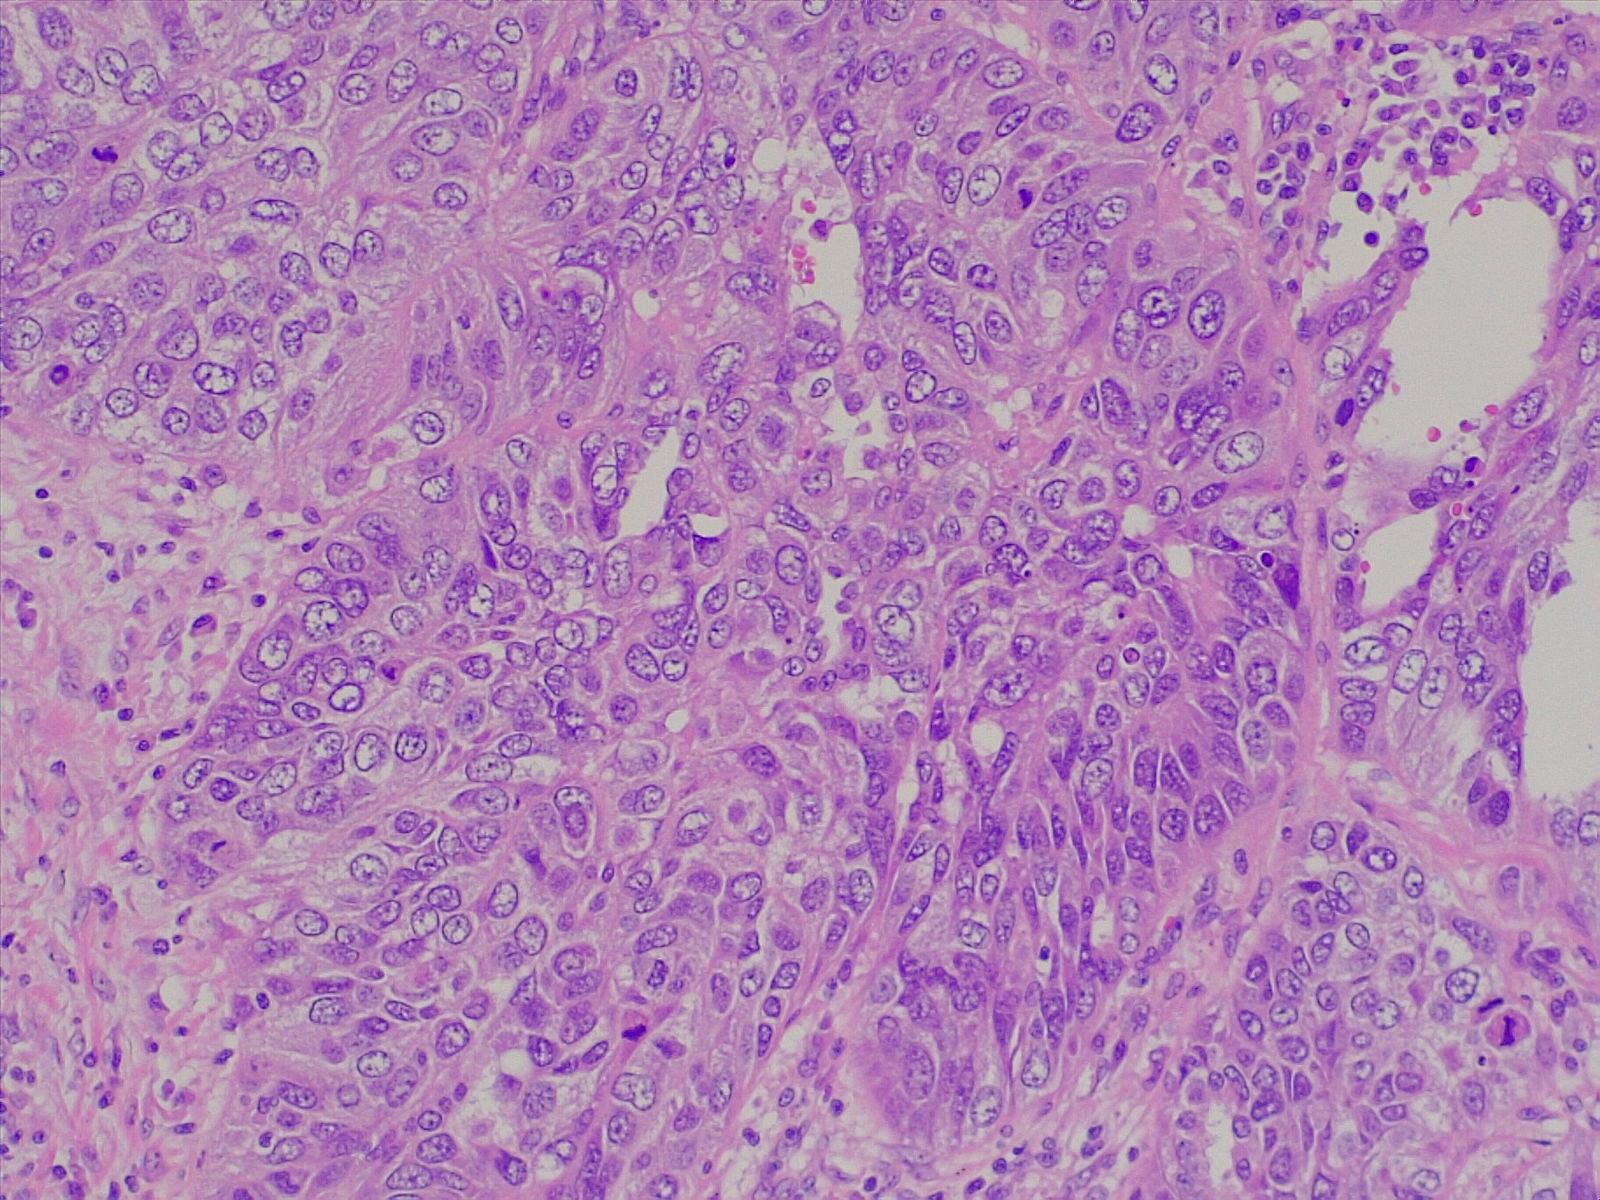
Label: lung squamous cell carcinoma, poorly differentiated